Field crop: tomato
Growth stage: 1
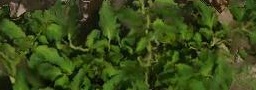
Species: tomato